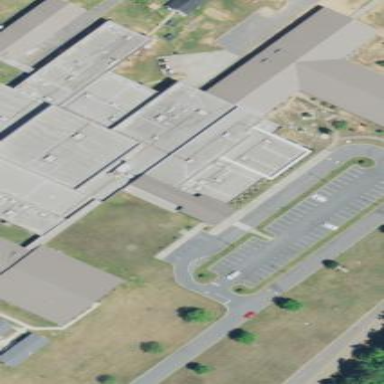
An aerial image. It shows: School building.